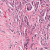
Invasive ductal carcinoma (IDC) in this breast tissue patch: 1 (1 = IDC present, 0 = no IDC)